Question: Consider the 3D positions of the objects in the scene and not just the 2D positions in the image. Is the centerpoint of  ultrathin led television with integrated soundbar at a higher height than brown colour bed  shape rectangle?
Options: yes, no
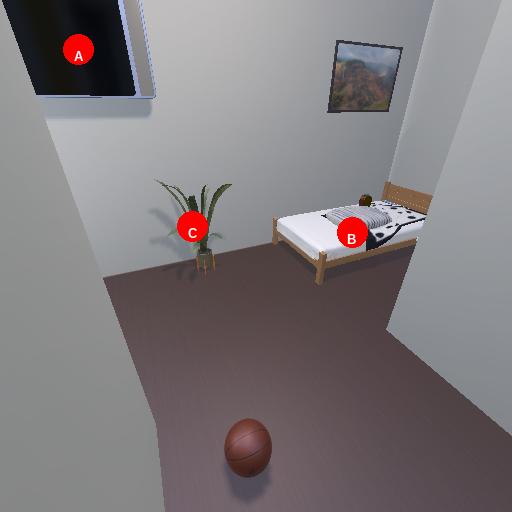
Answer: yes